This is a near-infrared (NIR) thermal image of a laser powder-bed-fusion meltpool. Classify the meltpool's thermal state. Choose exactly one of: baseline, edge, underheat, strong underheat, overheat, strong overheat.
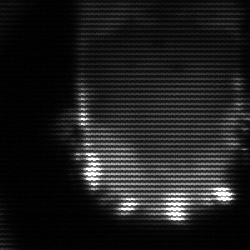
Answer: baseline